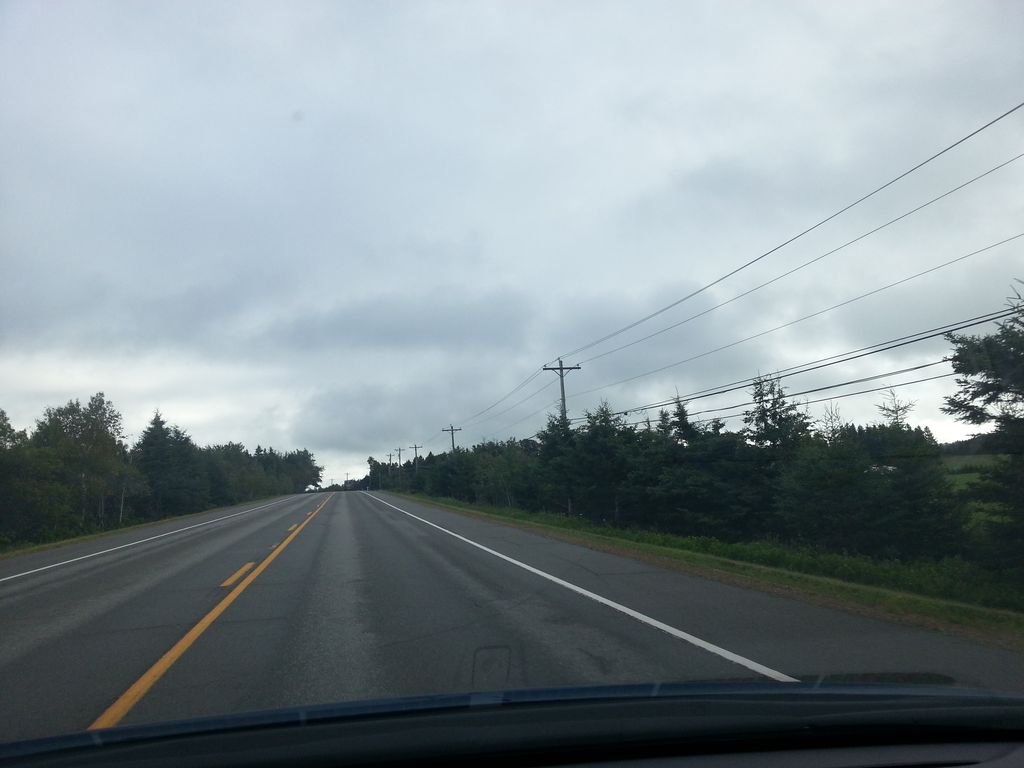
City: charlottetown